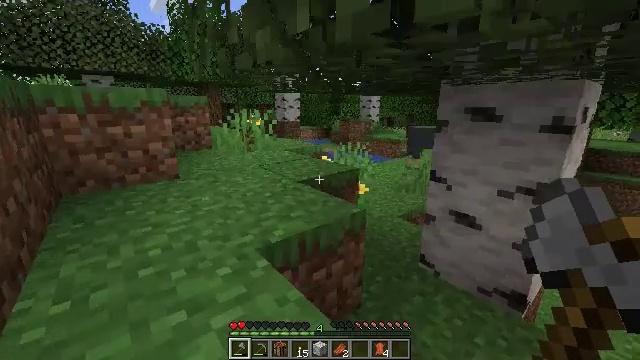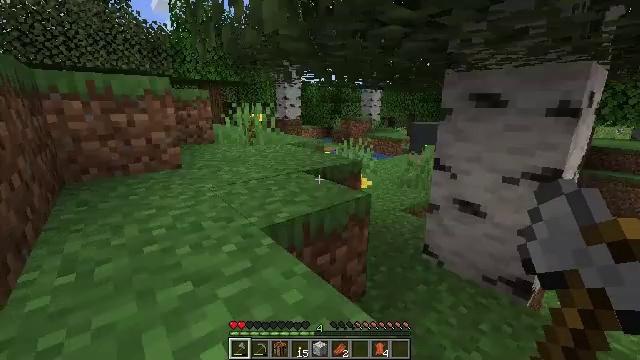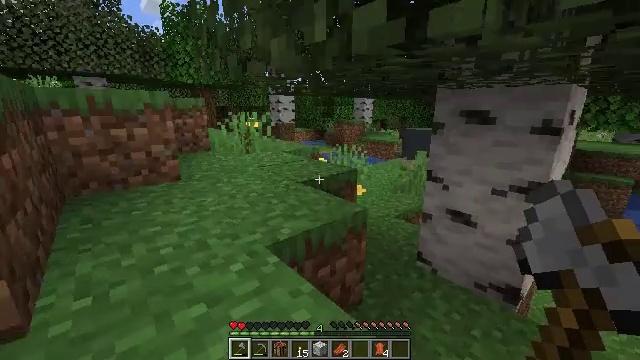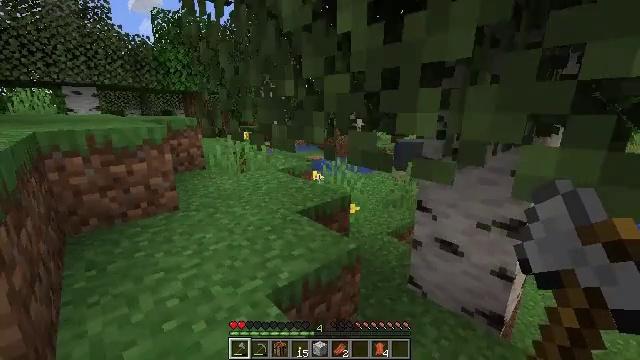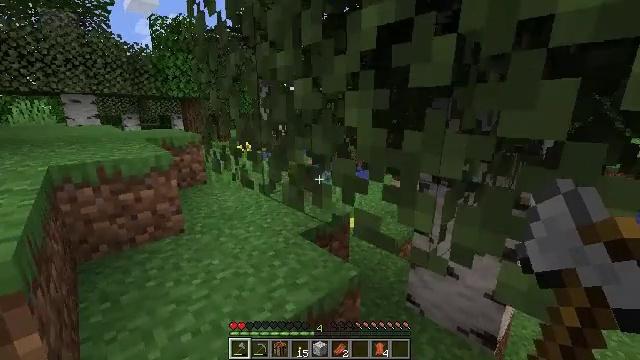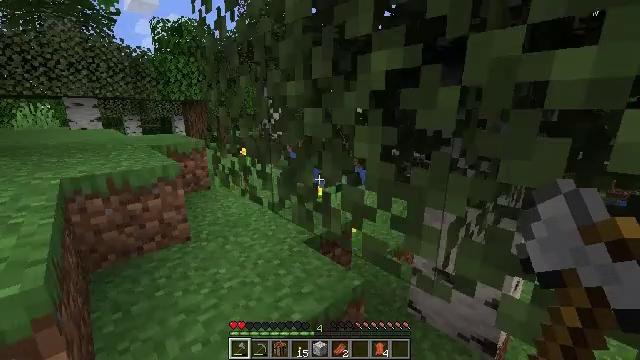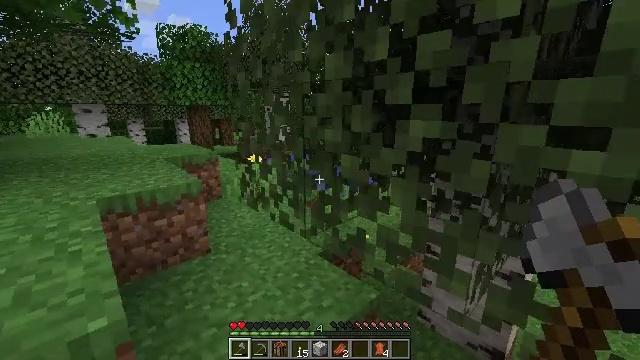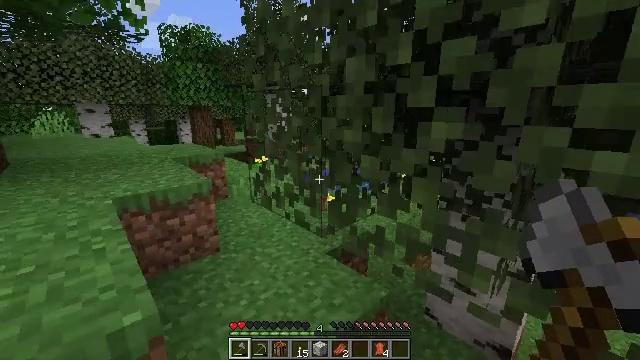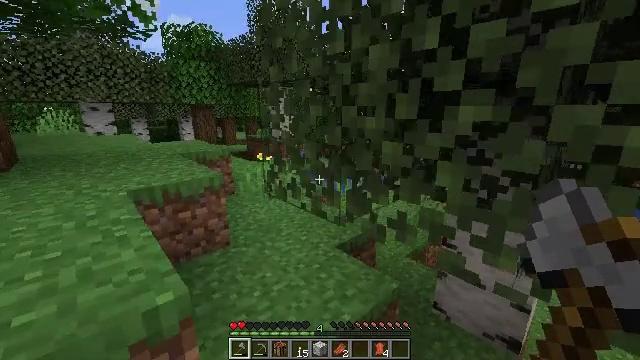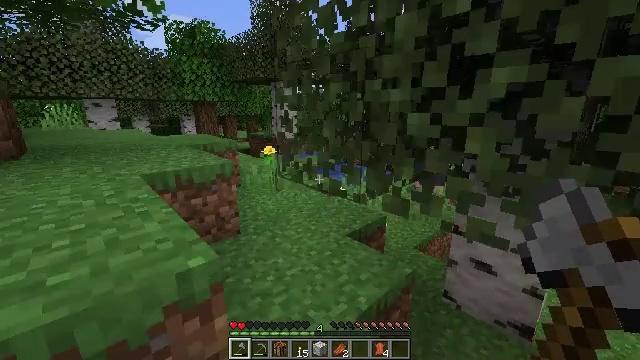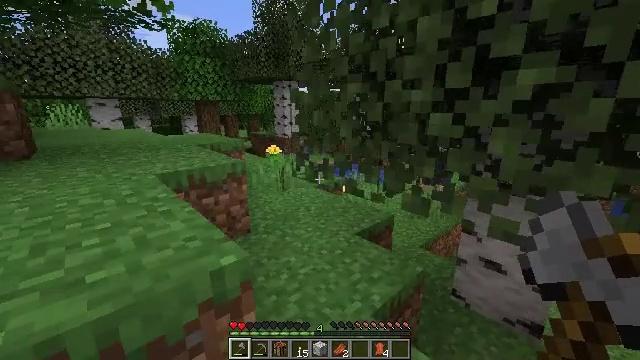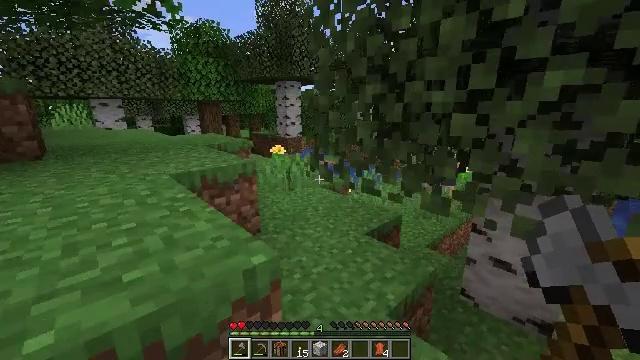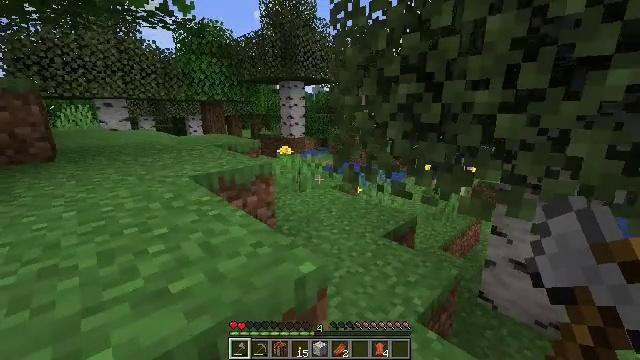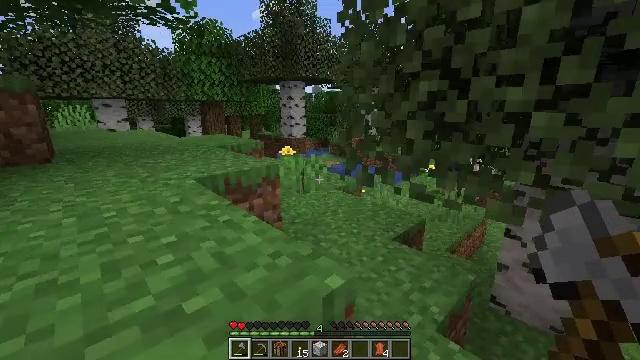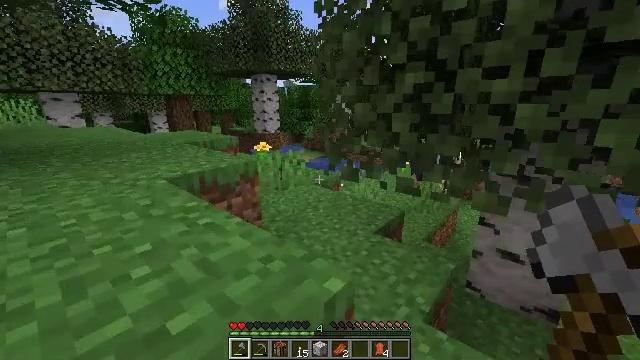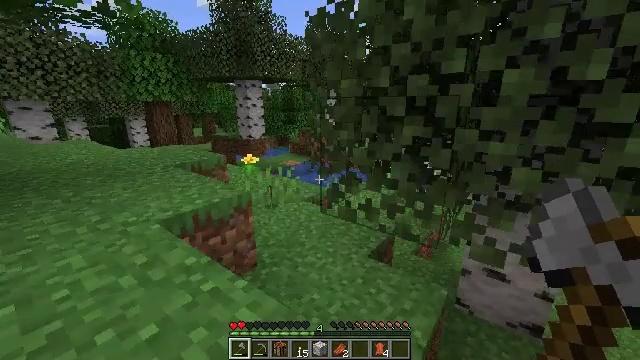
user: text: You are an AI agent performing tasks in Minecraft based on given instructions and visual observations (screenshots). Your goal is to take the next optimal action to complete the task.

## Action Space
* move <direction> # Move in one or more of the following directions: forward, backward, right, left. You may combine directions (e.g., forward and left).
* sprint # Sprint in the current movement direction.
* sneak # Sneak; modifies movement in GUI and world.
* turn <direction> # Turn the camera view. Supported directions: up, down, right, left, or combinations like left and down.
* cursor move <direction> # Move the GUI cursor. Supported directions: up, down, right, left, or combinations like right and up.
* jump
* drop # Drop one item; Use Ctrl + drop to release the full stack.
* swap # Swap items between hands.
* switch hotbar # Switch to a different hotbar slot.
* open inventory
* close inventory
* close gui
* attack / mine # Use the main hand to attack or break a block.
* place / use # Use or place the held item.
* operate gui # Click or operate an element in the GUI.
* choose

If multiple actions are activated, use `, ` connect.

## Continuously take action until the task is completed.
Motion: motion action
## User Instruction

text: craft item air
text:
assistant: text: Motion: move left, jump
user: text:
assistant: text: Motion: move left, turn right, jump
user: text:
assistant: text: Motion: move left, turn right, jump
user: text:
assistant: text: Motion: move left, jump
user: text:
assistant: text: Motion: move left, jump
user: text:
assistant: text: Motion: move left, jump
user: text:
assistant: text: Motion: move left, jump
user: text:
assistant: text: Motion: move left, jump
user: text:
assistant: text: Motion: move left, jump
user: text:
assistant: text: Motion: move left, jump
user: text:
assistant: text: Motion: move left, jump
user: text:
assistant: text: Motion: move left, sprint
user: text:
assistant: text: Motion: move left, sprint
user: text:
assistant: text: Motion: move left, sprint, turn right and down
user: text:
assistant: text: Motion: move left, sprint, turn right, jump
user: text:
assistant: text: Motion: move left, sprint, jump
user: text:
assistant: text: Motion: move left, sprint, jump
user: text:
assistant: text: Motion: move left, sprint, jump
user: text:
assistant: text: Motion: move left, sprint, jump
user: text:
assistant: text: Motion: move left, sprint, jump
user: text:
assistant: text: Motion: move left, sprint, turn right and down, jump
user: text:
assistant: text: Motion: move left, sprint, turn right and down, jump
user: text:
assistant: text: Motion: move left, sprint, turn right and down, jump
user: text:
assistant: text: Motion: move left, sprint, jump
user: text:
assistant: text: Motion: move left, sprint
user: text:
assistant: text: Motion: move left, sprint
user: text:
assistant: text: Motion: move left, sprint
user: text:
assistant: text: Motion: move left, sprint
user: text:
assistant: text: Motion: move left, sprint
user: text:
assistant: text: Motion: move left, sprint